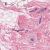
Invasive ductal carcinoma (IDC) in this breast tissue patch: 0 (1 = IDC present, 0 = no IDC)